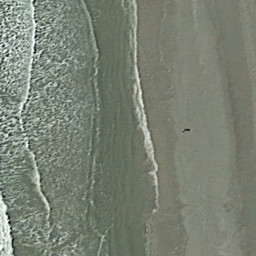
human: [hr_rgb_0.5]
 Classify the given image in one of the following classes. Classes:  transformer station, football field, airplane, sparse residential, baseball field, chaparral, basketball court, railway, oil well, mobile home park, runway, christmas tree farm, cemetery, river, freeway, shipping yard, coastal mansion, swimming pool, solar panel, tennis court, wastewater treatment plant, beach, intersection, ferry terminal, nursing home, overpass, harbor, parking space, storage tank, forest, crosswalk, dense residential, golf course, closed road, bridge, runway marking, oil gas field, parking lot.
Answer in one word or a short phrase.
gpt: beach